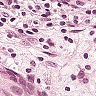
Metastatic tissue present: yes